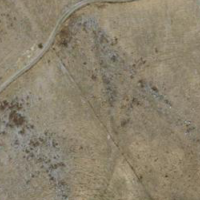
EUNIS habitat code: 23
Species observed at this site:
Lasiommata megera
Maniola jurtina
Melitaea athalia